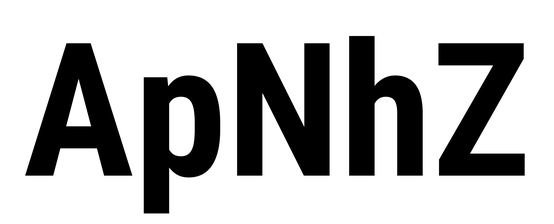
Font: Roboto_Condensed_Bold